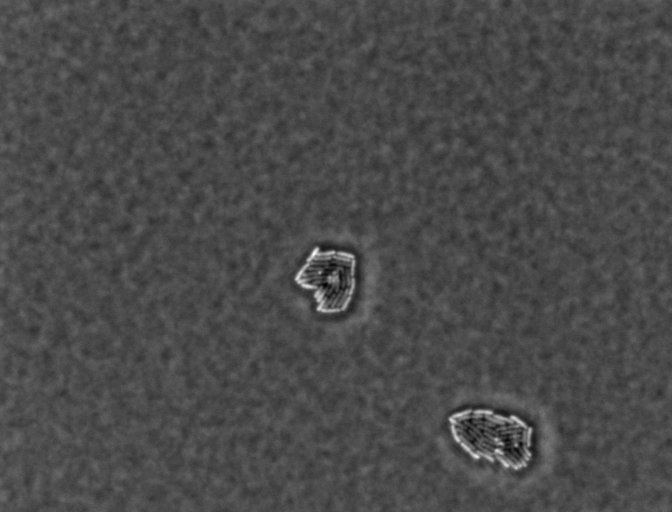
Phase contrast microscopy, 60x objective, 3 h incubation